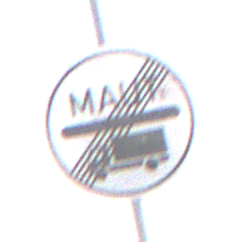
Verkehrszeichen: EndeMautpflicht
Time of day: Midday
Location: Outdoor (Nature)
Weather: PartlyCloudy
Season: NotSpecified
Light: Natural